Question: I'm binding text in 'LocalizedResources' (for various languages) and I need to have links inside that text. Unfortunately when I bind it like this I can't have links in it:
'''
<TextBlock TextWrapping="Wrap" Text="{Binding Path=LocalizedResources.AboutText, Source={StaticResource LocalizedStrings}}"/>
'''
So I basically want to make some of the words in that block of text links. Is that possible?
EDIT: I need something like this

Except I'm binding this text from 'LocalizedResources' as I said
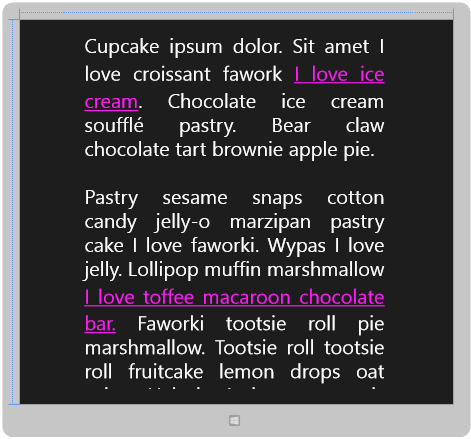
Answer: As <URL> suggested, you should use RichTextBox instead of a TextBlock. You can solve the binding there with the following code:
'''
<RichTextBox>
<Paragraph>
<Run Text="{Binding Path=LineFormatted}" />
</Paragraph>
</RichTextBox>
'''
For the hyperlinks, you can go through the whole text using C# and than separate the link from the text (you can use something like --- and than you know that whenever a --- appears in the text, you have a hyperlink).
Once you have a text and a hyperlink, you can add them to the RichTextBox using the following code:
'''
Run myRun = new Run();
myRun.Text = "Displaying text with ";
Hyperlink link = new Hyperlink();
link.Inlines.Add("hyperlink");
link.NavigateUri = new Uri("https://stackoverflow.com/");
link.TargetName = "_blank";
link.Foreground = new SolidColorBrush(Colors.Blue);
Paragraph myParagraph = new Paragraph();
myParagraph.Inlines.Add(myRun);
myParagraph.Inlines.Add(link);
myRun = new Run();
myRun.Text = " and with some text after the link.";
myParagraph.Inlines.Add(myRun);
rtb.Blocks.Add(myParagraph);
'''
Where rtb is the name of my RichTextBox.